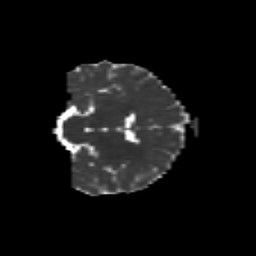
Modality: MD
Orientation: coronal
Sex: female
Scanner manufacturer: siemens
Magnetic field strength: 3 T
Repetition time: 5 s
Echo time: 0.071 s